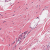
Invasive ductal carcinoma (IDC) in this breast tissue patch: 0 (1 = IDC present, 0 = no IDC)